Question: I want to simulate eraser effect with touch event to show a image that behind something block on top, eg, gray color;
Something like that:

I have find for a long time for the solution but I can't do it well.
following is my custom view code:
CustomView.m:
'''
-(id)initWithCoder:(NSCoder *)aDecoder
{
if (self = [super initWithCoder:aDecoder]) {
[self setup];
}
return self;
}
-(id)initWithFrame:(CGRect)frame
{
self = [super initWithFrame:frame];
if (self) {
[self setup];
}
return self;
}
-(void)setup
{
[self setMultipleTouchEnabled:NO];
[self setBackgroundColor:[UIColor darkGrayColor]];
self.drawingPath = [UIBezierPath bezierPath];
[self.drawingPath moveToPoint:CGPointZero];
[self.drawingPath setLineWidth:5.0];
self.image = [UIImage imageNamed:@"transformers.jpg"];
self.shapeLayer = [CAShapeLayer layer];
self.caLayer = [CALayer layer];
self.caLayer.frame = self.bounds;
self.caLayer.contents = (id)(self.image.CGImage);
[self.layer addSublayer:self.caLayer];
}
- (void)drawRect:(CGRect)rect
{
self.shapeLayer.path = [self.drawingPath CGPath];
self.caLayer.mask = self.shapeLayer;
self.shapeLayer.lineWidth = 5.0;
}
-(void)touchesBegan:(NSSet *)touches withEvent:(UIEvent *)event
{
UITouch *touch = [touches anyObject];
CGPoint location = [touch locationInView:self];
[self.drawingPath moveToPoint:location];
lastPt = location;
[self setNeedsDisplay];
NSLog(@"Touch Began");
}
-(void)touchesMoved:(NSSet *)touches withEvent:(UIEvent *)event
{
UITouch *touch = [touches anyObject];
CGPoint location = [touch locationInView:self];
[self.drawingPath addLineToPoint:location];
[self setNeedsDisplay];
}
-(void)touchesEnded:(NSSet *)touches withEvent:(UIEvent *)event
{
[self touchesMoved:touches withEvent:event];
}
-(void)touchesCancelled:(NSSet *)touches withEvent:(UIEvent *)event
{
[self touchesMoved:touches withEvent:event];
}
'''
However it just simulate the behind image fill in the path.
I want to be eraser effect like the picture.
Please help.
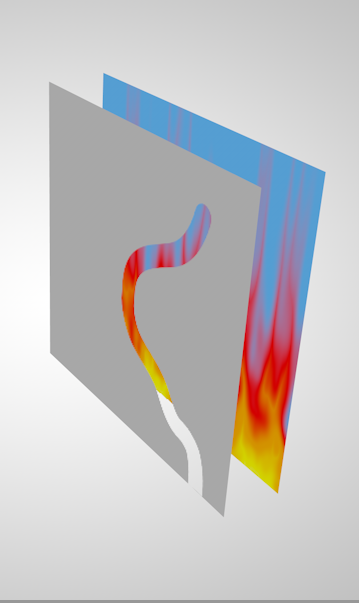
Answer: Your code is close, but what you need is a custom layer class that has a gray background, and draws the path as transparent. You can do that with code like this
'''
@interface RevealLayer : CALayer
@property (strong, nonatomic) UIBezierPath *drawingPath;
@end
'''
'''
@implementation RevealLayer
- (UIBezierPath *)drawingPath
{
if ( !_drawingPath )
{
_drawingPath = [UIBezierPath new];
[_drawingPath moveToPoint:CGPointZero];
[_drawingPath setLineWidth:20.0];
[_drawingPath setLineCapStyle:kCGLineCapRound];
}
return( _drawingPath );
}
- (void)drawInContext:(CGContextRef)context
{
UIGraphicsPushContext( context );
[[UIColor darkGrayColor] set];
CGContextFillRect( context, self.bounds );
CGContextSetBlendMode( context, kCGBlendModeClear );
[self.drawingPath stroke];
UIGraphicsPopContext();
}
@end
'''
Then the code for the custom view class is similar to what you already have. However, the setup is a little different and you don't need to implement the 'drawRect:' method.
'''
@interface CustomView()
@property (strong, nonatomic) RevealLayer *revealLayer;
@end
@implementation CustomView
- (void)setup
{
self.userInteractionEnabled = YES;
[self setMultipleTouchEnabled:NO];
self.image = [UIImage imageNamed:@"transformers.jpg"];
self.revealLayer = [RevealLayer new];
self.revealLayer.frame = self.bounds;
self.revealLayer.backgroundColor = [[UIColor clearColor] CGColor];
[self.revealLayer setNeedsDisplay];
[self.layer addSublayer:self.revealLayer];
}
- (void)touchesBegan:(NSSet *)touches withEvent:(UIEvent *)event
{
UITouch *touch = [touches anyObject];
CGPoint location = [touch locationInView:self];
[self.revealLayer.drawingPath moveToPoint:location];
[self.revealLayer setNeedsDisplay];
}
- (void)touchesMoved:(NSSet *)touches withEvent:(UIEvent *)event
{
UITouch *touch = [touches anyObject];
CGPoint location = [touch locationInView:self];
[self.revealLayer.drawingPath addLineToPoint:location];
[self.revealLayer setNeedsDisplay];
}
'''